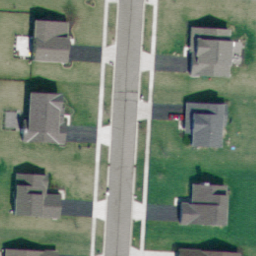
Label: residential